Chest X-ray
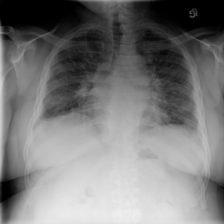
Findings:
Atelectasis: negative
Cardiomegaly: negative
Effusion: negative
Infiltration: negative
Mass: negative
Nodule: positive
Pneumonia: negative
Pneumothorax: negative
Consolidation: negative
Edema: negative
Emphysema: negative
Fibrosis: negative
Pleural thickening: negative
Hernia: negative